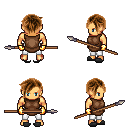
a pixel art fantasy rpg character, male body template, human, tanned skin, brown tunic, white pants, brown pixie cut hairstyle, gold gloves, gray slippers, spear, four views (front, back, left, right), 2x2 character sprite sheet, small pixel art, hard edges, no anti-aliasing